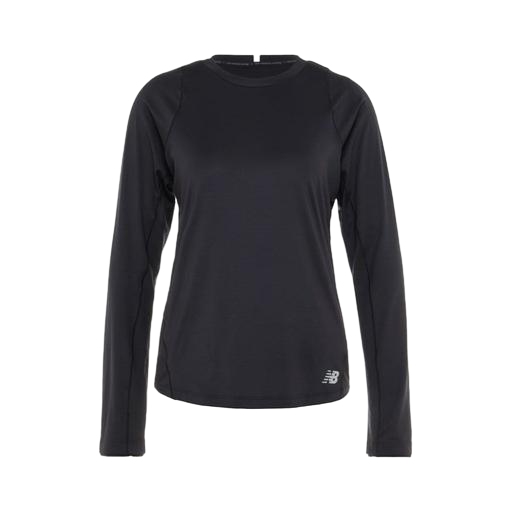
black long sleeve element top, long-sleeve top, active long-sleeve tee, white background